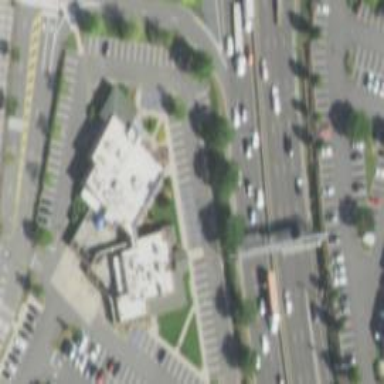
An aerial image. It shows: Parking space.